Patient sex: M
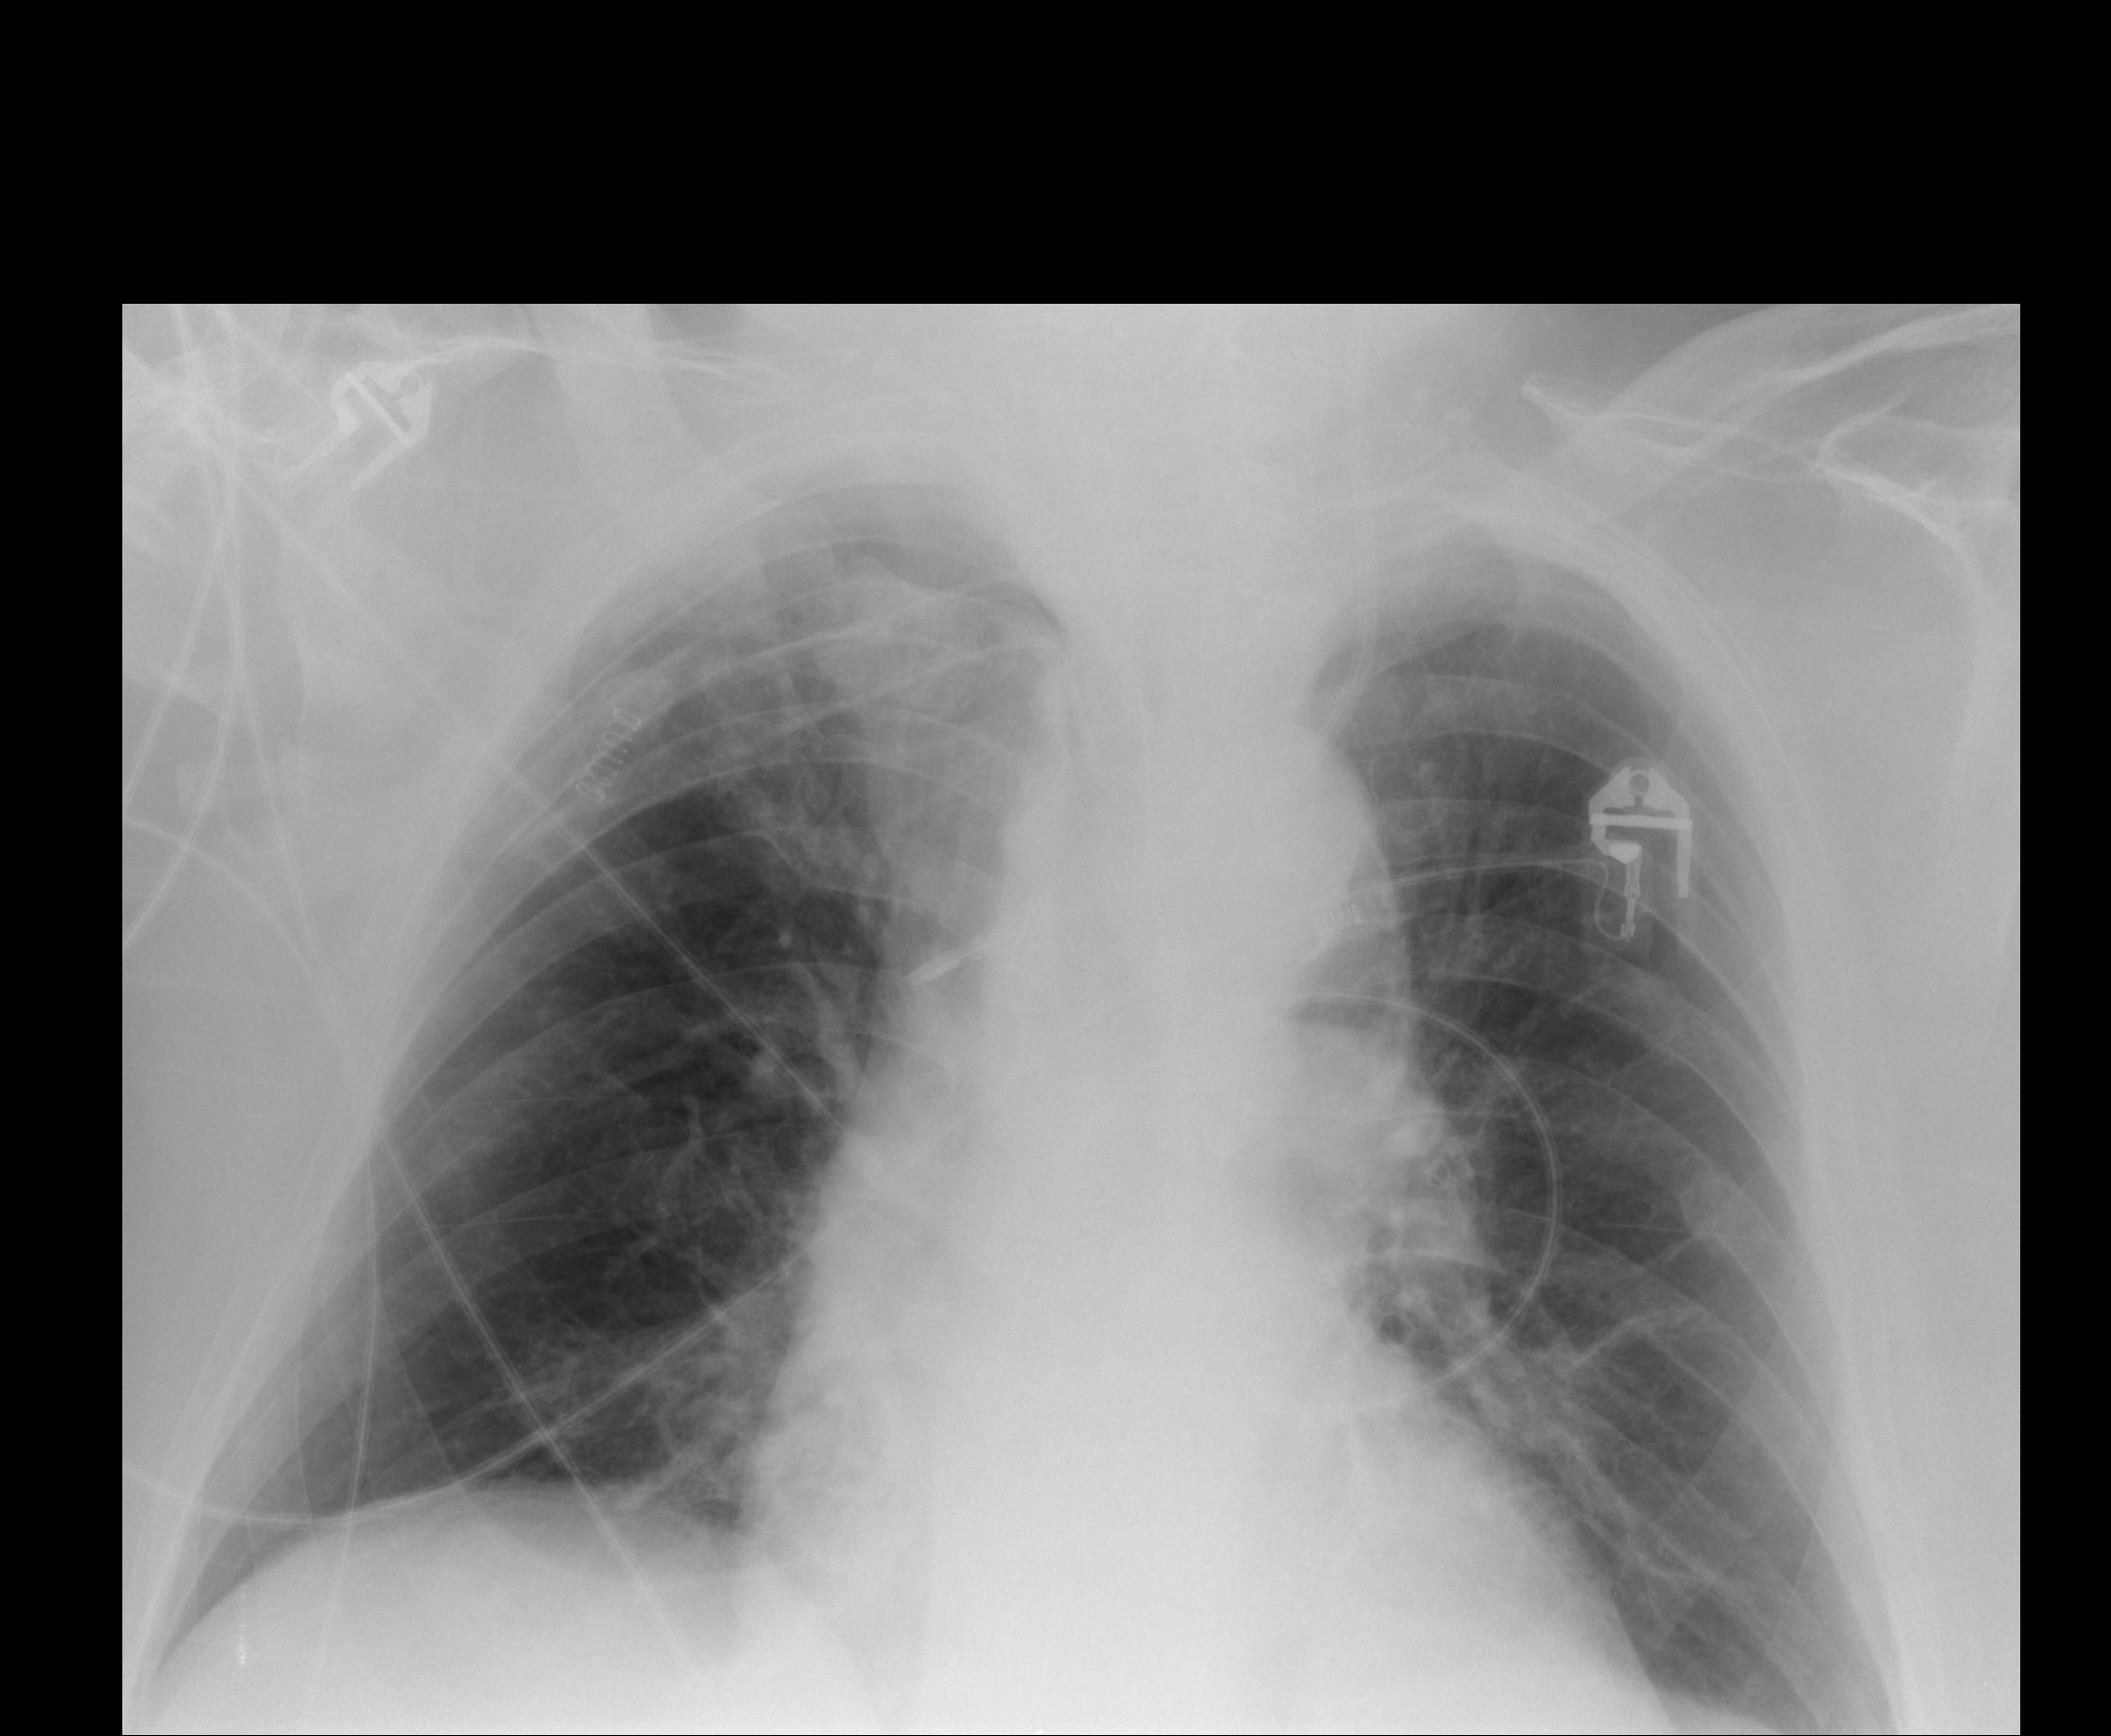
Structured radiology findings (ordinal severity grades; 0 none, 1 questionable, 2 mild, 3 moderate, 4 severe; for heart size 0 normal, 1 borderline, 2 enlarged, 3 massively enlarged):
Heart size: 1
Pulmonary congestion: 0
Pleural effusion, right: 0
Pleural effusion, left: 0
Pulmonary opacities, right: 0
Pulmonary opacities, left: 0
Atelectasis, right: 2
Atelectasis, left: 2